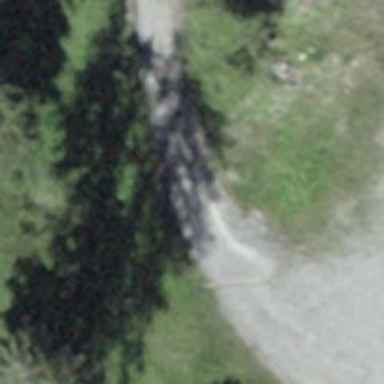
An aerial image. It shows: Track road.